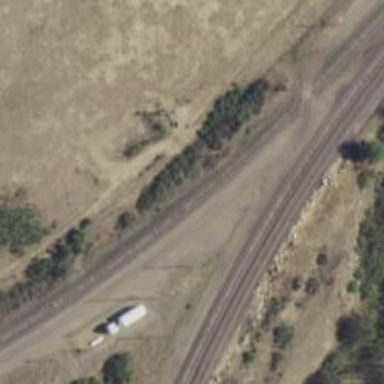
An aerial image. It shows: Disused railway.